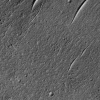
Atmospheric dust classification: not_dusty